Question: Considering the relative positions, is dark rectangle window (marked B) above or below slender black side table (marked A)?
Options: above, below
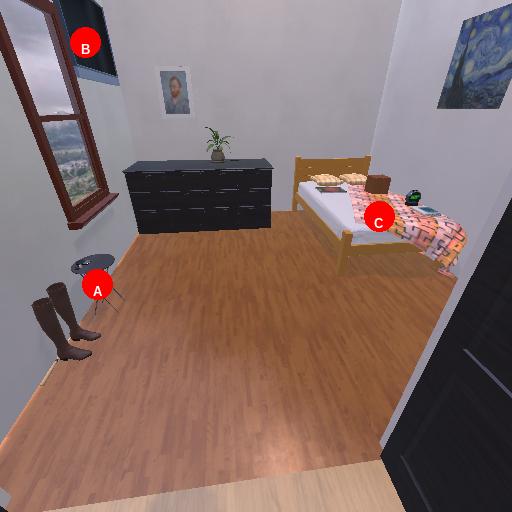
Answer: above